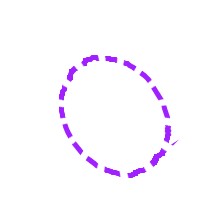
Shape: circle